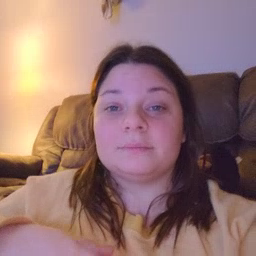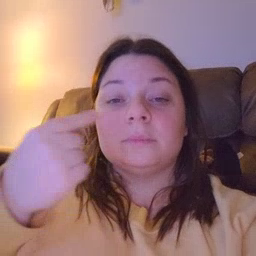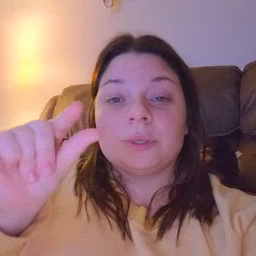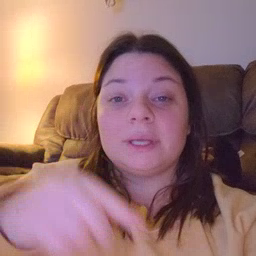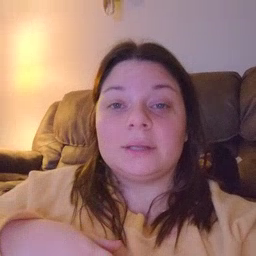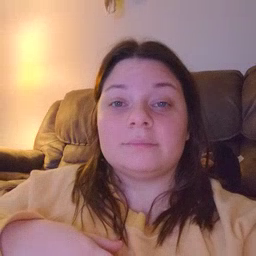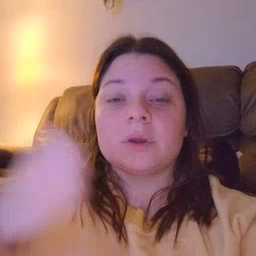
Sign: green